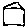
Label: house